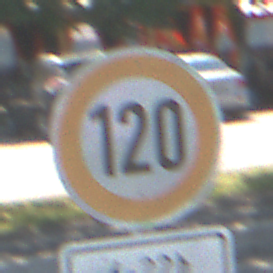
Verkehrszeichen: Geschwindigkeit120
Zusatzzeichen unten: ZeitangabenMitBeschraenkungAufWochentage4
Umgebung: Outdoor, Urban
Tageszeit: Midday
Wetter: Clear
Licht: Natural
Jahreszeit: NotSpecified
Kontrast: HighContrast